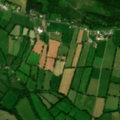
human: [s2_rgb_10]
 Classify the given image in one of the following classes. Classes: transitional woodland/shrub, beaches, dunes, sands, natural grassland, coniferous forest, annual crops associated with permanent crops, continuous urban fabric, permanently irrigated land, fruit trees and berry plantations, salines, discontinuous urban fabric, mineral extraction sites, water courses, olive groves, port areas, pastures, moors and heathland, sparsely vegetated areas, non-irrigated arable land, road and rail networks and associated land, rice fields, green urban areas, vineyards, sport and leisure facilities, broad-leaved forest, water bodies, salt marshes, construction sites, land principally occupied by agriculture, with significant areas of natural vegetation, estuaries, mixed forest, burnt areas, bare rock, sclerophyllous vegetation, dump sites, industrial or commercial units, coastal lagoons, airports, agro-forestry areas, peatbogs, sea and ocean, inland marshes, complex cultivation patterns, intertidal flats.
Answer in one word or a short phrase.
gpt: pastures, coniferous forest